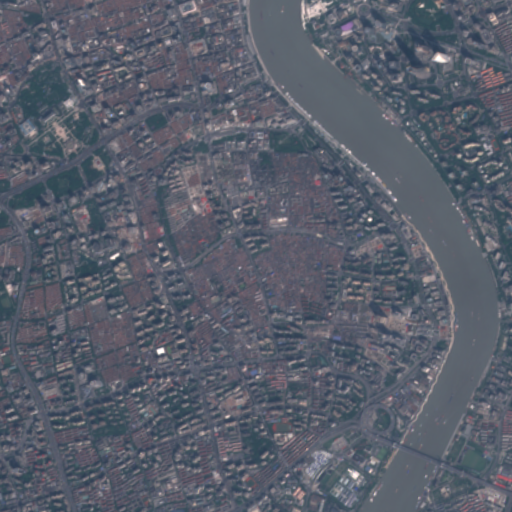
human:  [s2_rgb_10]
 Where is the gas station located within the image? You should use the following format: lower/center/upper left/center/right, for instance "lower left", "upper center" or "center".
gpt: The gas station is located in the upper right of the image.
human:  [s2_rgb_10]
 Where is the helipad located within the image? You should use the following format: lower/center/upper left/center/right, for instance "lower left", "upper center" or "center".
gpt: The helipad is located in the upper right of the image.
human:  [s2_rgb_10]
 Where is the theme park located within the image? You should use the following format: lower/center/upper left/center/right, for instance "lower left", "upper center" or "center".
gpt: The theme park is located in the upper left of the image.
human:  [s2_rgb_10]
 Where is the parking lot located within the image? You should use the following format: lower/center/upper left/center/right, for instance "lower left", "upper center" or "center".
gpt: There is no parking lot in the image.